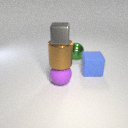
large brown metal cylinder below small gray metal cube